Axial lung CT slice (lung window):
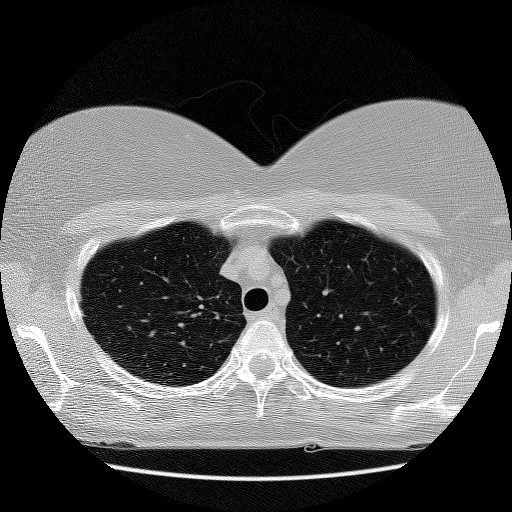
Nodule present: no